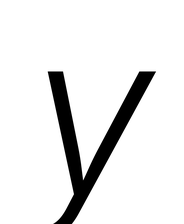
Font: Inter-Italic_Light_Italic